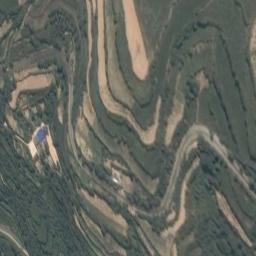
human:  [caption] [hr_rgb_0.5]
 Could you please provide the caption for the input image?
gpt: There is a path between the terraces leading to a building .

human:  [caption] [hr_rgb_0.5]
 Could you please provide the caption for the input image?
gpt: There are many green plants on the terrace .

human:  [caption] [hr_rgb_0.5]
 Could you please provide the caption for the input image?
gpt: The bare and green terrace is next to some trees .

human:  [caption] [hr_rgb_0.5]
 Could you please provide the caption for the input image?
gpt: There is a house in a large layer of brown and green mixed terraces .

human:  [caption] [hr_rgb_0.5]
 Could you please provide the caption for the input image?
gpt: There are many green terraces and some yellow ones .